Field crop: maize
Growth stage: 2
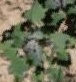
Species: chenopodium